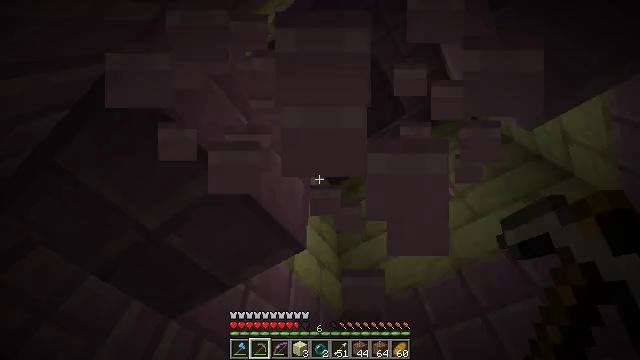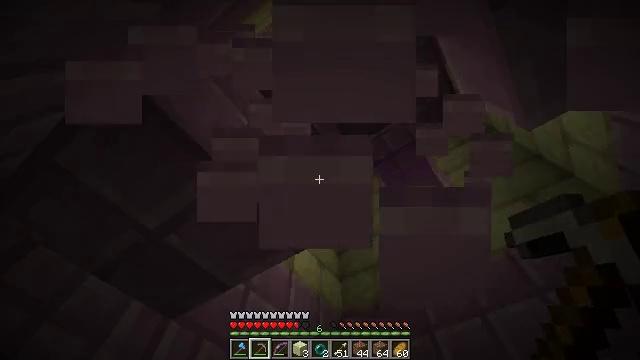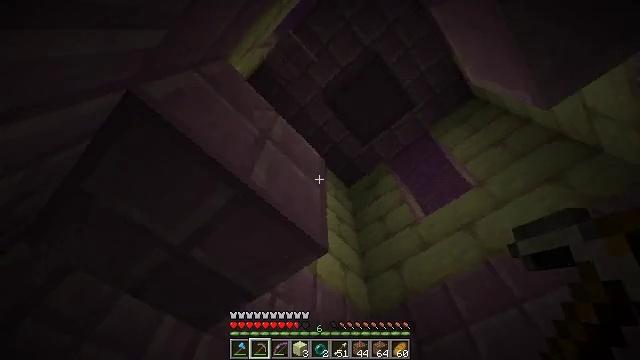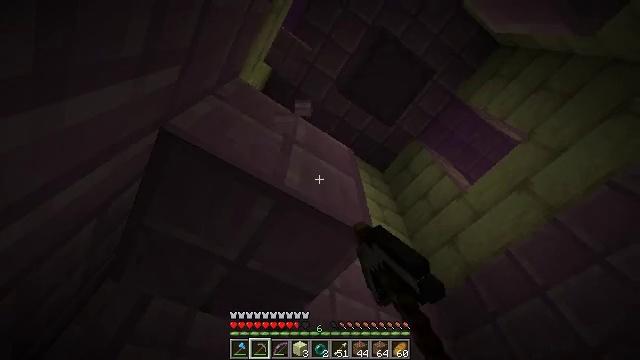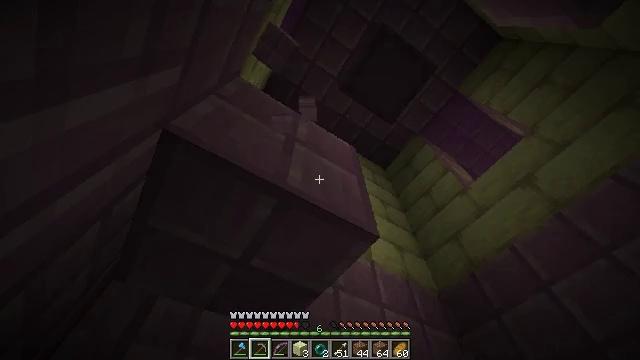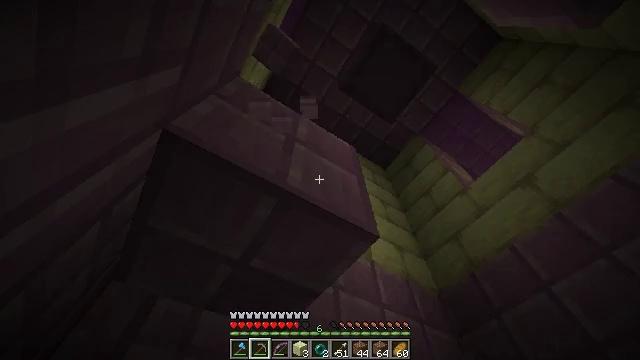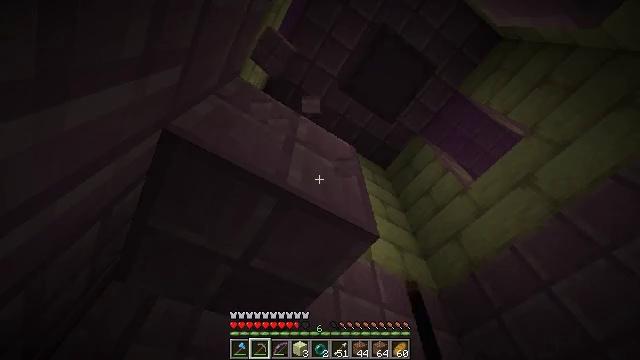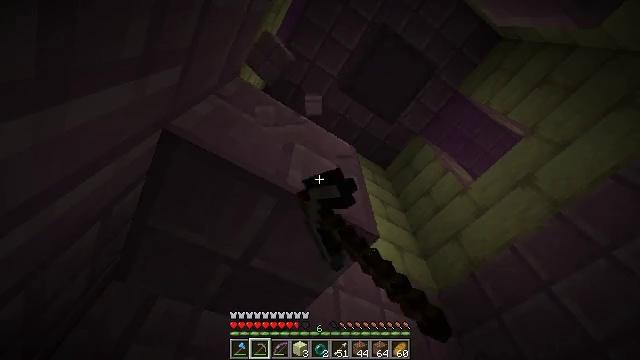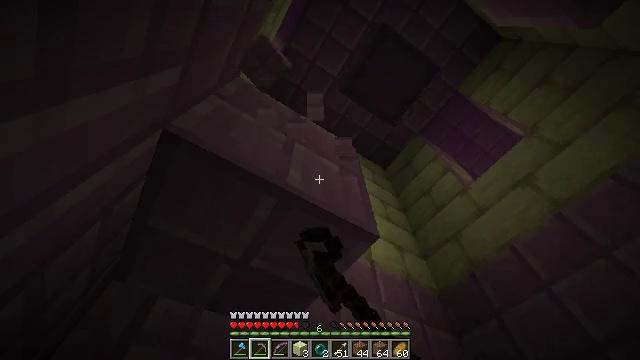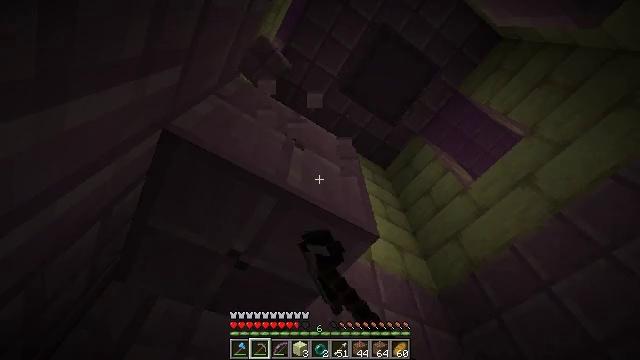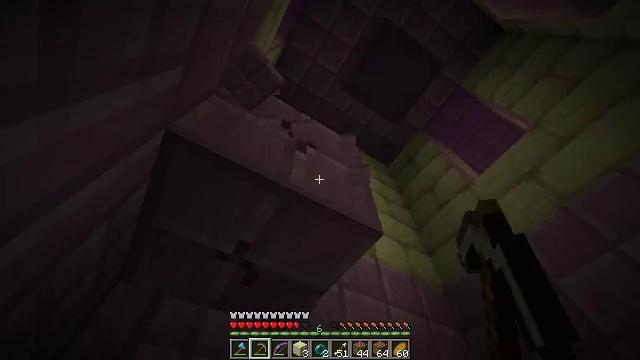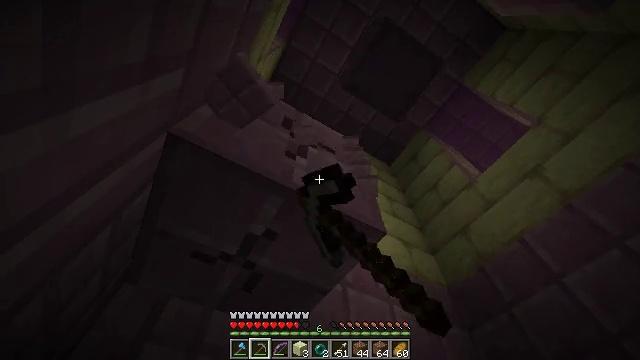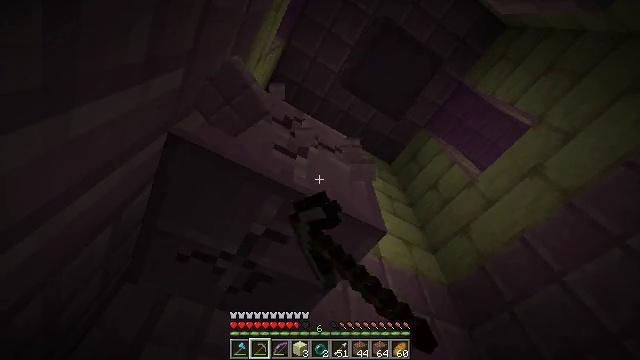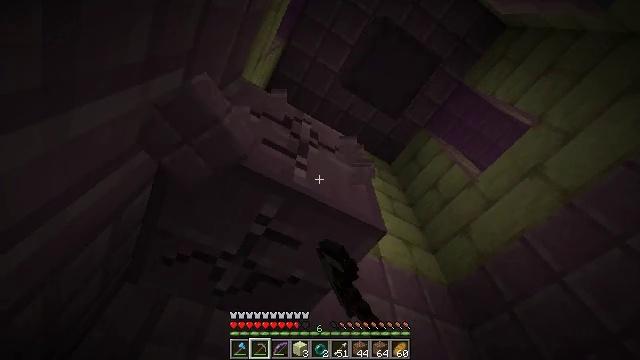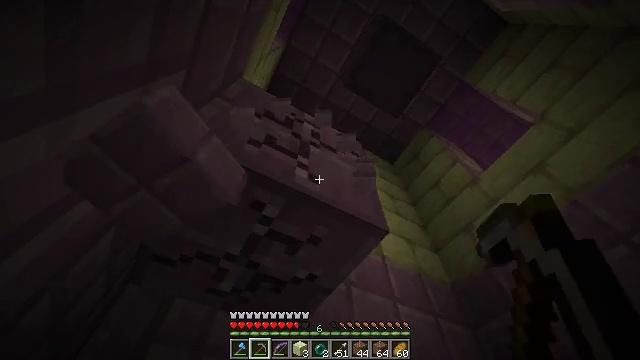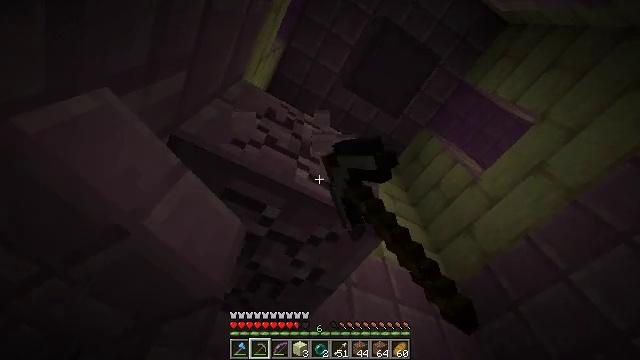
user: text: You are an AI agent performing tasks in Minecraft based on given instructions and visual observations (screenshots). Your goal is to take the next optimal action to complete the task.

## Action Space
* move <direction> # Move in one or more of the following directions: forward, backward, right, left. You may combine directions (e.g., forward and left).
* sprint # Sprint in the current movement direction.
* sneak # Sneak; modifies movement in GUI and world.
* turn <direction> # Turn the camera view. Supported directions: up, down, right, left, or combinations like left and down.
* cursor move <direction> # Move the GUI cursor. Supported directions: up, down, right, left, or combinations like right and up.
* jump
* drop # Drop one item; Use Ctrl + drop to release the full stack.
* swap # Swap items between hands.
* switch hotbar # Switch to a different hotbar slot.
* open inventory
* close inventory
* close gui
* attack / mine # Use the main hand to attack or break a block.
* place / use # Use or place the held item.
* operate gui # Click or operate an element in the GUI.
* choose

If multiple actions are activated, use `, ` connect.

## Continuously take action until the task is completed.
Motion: motion action
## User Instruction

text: Mine the purpur block.
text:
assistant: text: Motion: attack / mine
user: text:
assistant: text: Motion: turn left, attack / mine
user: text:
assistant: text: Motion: turn left and down, attack / mine
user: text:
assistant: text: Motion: turn left, attack / mine
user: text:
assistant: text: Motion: attack / mine
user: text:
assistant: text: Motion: attack / mine
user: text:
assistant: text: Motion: attack / mine
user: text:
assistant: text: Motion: attack / mine
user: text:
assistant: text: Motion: attack / mine
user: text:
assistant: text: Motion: turn left, attack / mine
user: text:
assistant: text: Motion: attack / mine
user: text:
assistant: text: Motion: attack / mine
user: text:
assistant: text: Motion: attack / mine
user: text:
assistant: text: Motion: attack / mine
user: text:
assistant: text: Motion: attack / mine
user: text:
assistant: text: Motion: attack / mine
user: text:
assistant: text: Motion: attack / mine
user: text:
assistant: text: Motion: attack / mine
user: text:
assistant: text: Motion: attack / mine
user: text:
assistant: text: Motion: attack / mine
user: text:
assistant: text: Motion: attack / mine
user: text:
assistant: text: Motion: attack / mine
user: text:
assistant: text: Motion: turn down, attack / mine
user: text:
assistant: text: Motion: attack / mine